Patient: sex M, age 48
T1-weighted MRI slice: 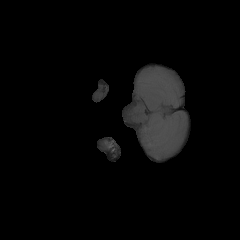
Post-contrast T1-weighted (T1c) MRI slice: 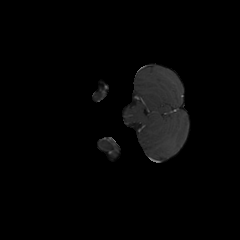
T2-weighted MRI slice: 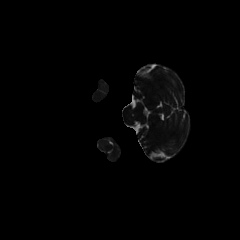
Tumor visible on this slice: no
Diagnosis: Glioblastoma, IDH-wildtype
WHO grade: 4